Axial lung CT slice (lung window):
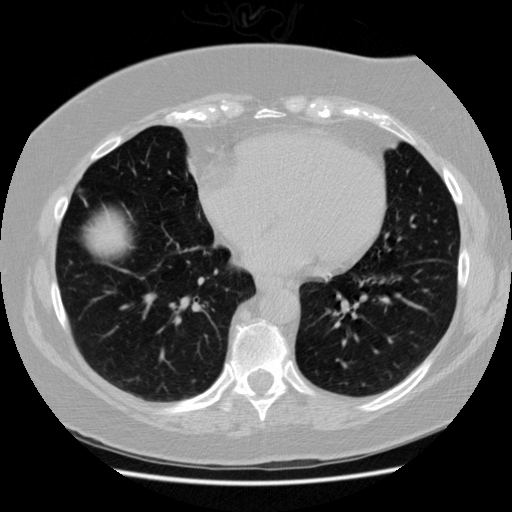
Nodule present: no